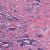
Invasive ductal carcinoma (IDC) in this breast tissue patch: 1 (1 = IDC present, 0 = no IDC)